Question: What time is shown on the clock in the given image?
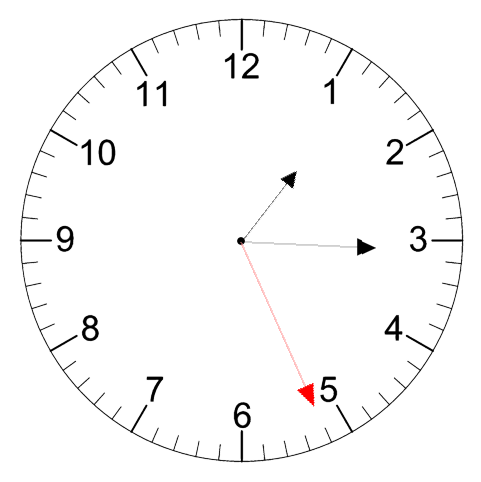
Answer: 01:15:26